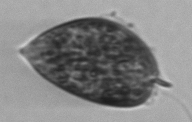
Label: Prorocentrum_micans